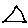
Label: triangle